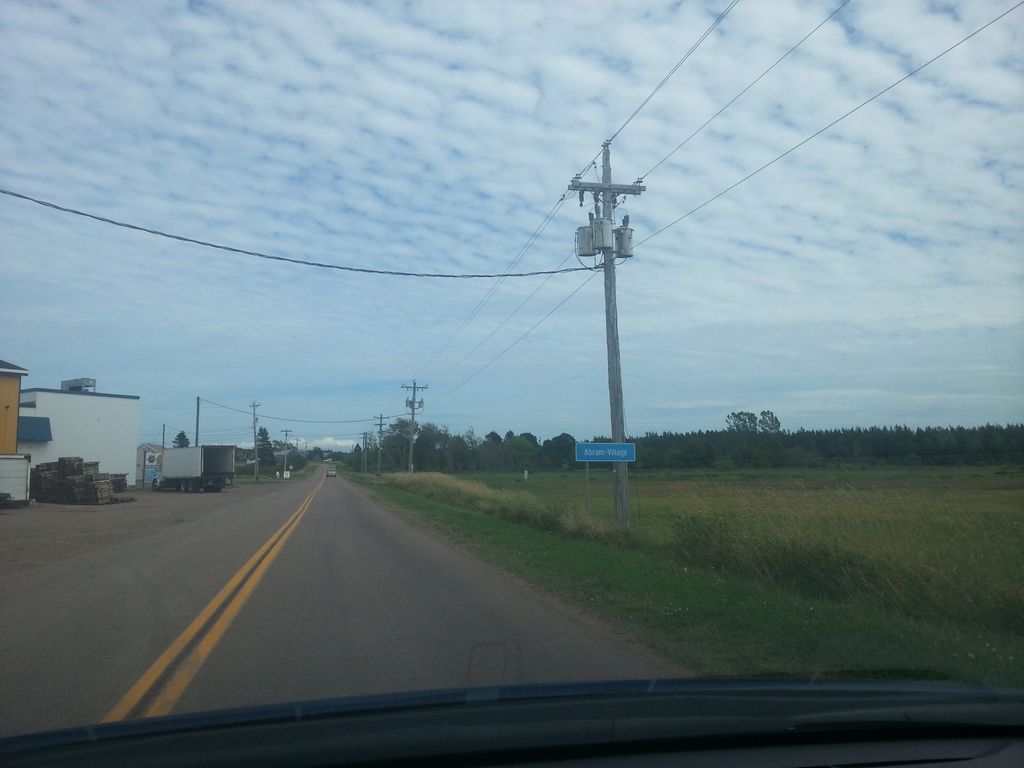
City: charlottetown